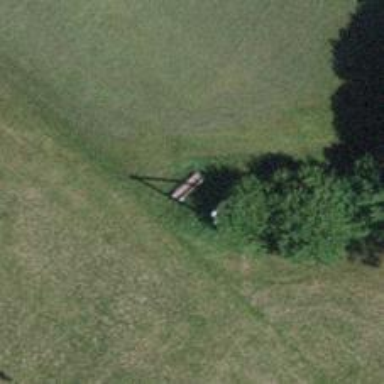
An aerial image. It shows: Bench.